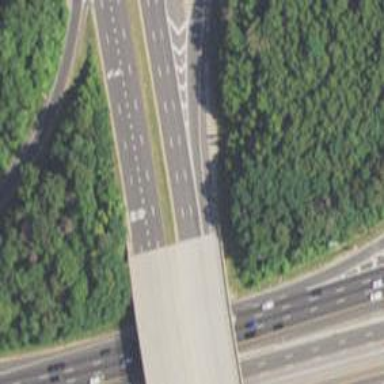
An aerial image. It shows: Bridge crossing over expressway trunk road.